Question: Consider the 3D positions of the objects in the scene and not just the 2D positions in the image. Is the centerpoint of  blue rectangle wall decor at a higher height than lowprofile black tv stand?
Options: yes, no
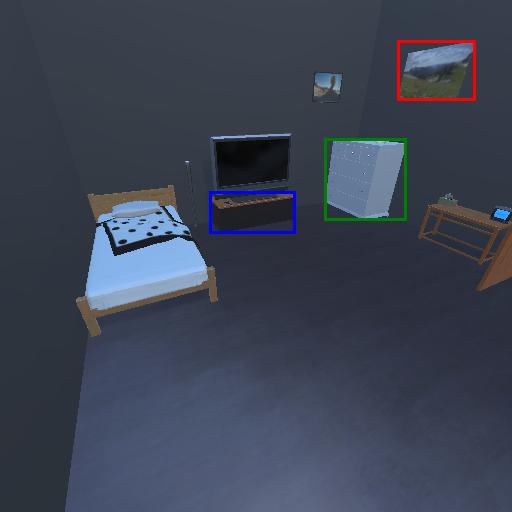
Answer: yes